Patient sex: M
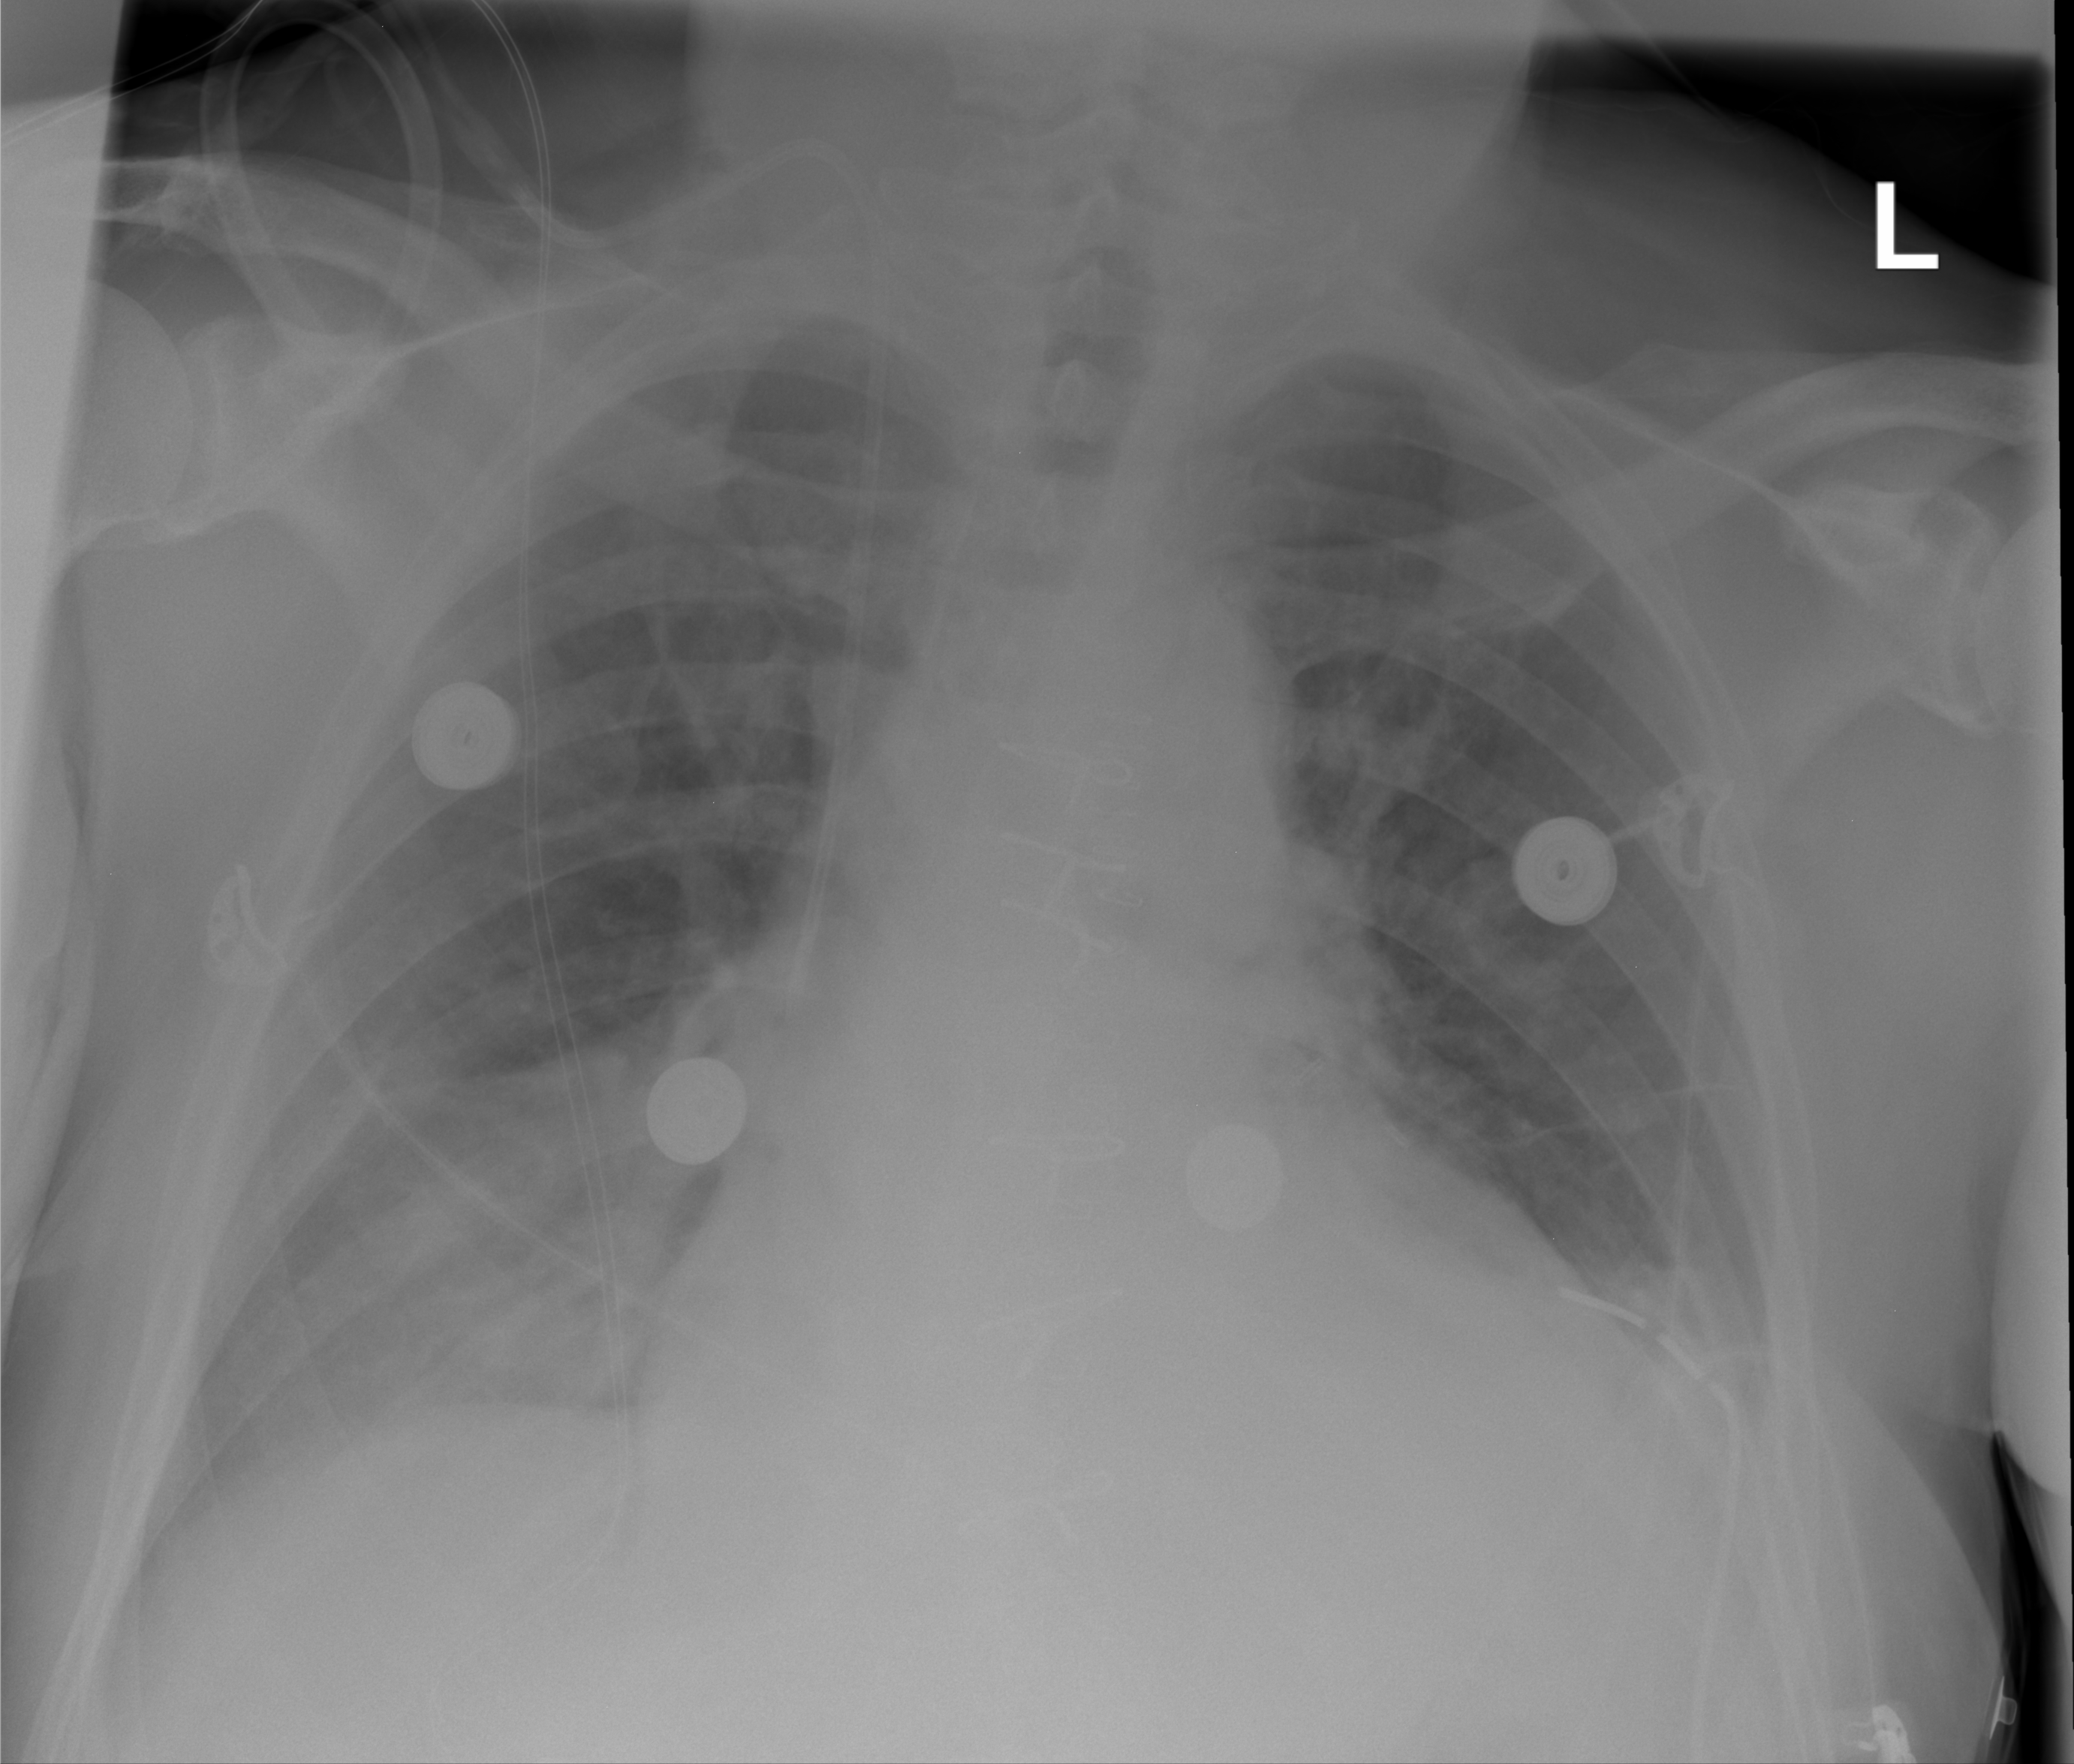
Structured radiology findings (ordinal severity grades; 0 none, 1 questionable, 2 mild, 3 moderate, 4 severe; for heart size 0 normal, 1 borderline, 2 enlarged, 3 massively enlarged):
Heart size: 0
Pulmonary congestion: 1
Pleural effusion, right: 1
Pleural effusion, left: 1
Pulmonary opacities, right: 0
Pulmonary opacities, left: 0
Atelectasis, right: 1
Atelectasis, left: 1